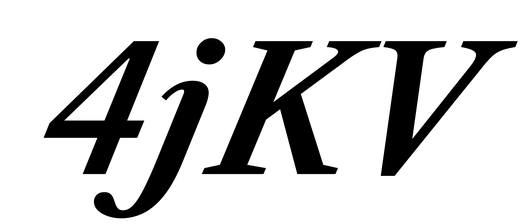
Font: LibreCaslonText-Italic_Bold_Italic